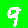
Digit: 9